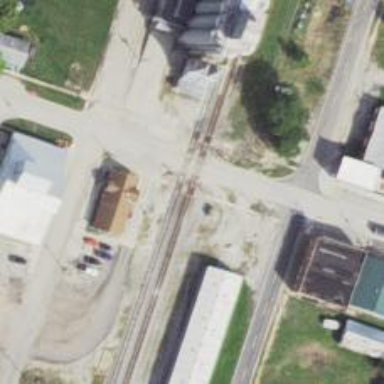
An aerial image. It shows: Railway crossing.